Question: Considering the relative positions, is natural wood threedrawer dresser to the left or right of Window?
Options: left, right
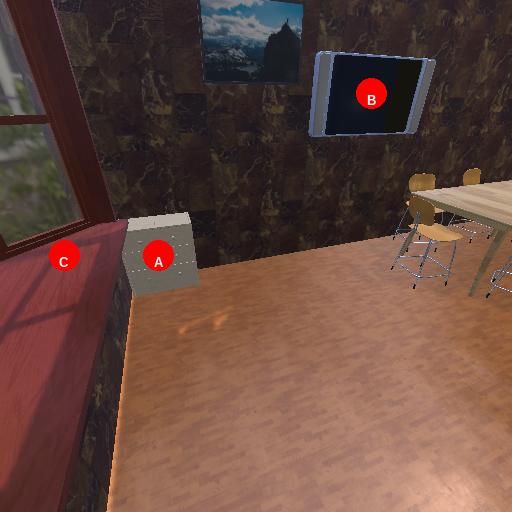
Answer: left